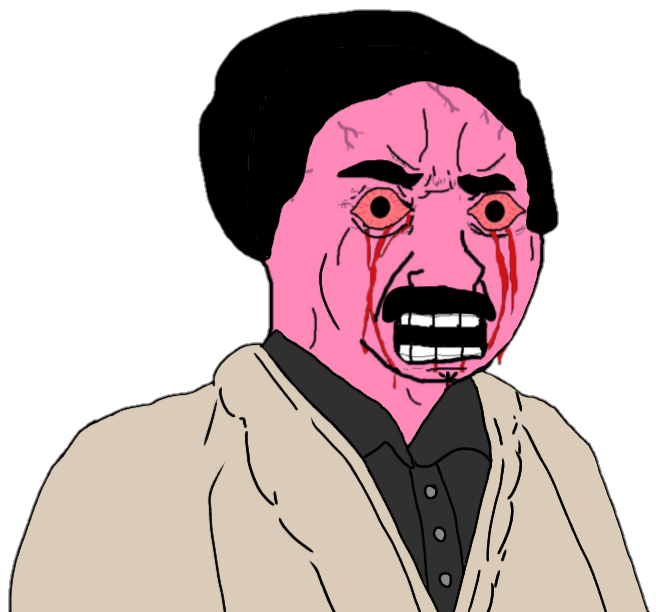
Label: 5_Rage